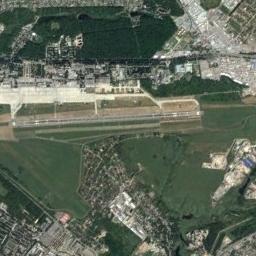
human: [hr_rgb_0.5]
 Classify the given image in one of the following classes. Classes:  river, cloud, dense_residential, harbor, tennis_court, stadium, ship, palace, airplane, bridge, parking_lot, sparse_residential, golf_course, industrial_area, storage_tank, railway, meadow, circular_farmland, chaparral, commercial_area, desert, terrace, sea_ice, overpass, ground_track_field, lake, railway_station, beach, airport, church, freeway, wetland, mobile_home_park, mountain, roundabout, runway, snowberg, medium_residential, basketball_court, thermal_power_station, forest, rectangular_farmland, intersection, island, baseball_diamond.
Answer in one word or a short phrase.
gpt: airport